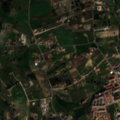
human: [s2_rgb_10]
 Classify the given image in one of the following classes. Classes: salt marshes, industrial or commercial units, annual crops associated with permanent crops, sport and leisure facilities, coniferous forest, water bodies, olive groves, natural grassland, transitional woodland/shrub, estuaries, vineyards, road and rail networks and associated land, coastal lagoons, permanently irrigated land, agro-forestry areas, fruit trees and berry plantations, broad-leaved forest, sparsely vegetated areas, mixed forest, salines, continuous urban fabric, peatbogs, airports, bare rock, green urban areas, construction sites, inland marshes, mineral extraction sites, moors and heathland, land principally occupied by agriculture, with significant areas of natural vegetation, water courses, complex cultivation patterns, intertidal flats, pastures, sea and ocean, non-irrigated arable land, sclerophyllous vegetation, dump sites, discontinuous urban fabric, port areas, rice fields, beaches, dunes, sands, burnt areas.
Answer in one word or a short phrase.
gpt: continuous urban fabric, complex cultivation patterns